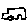
Label: car